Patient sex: M
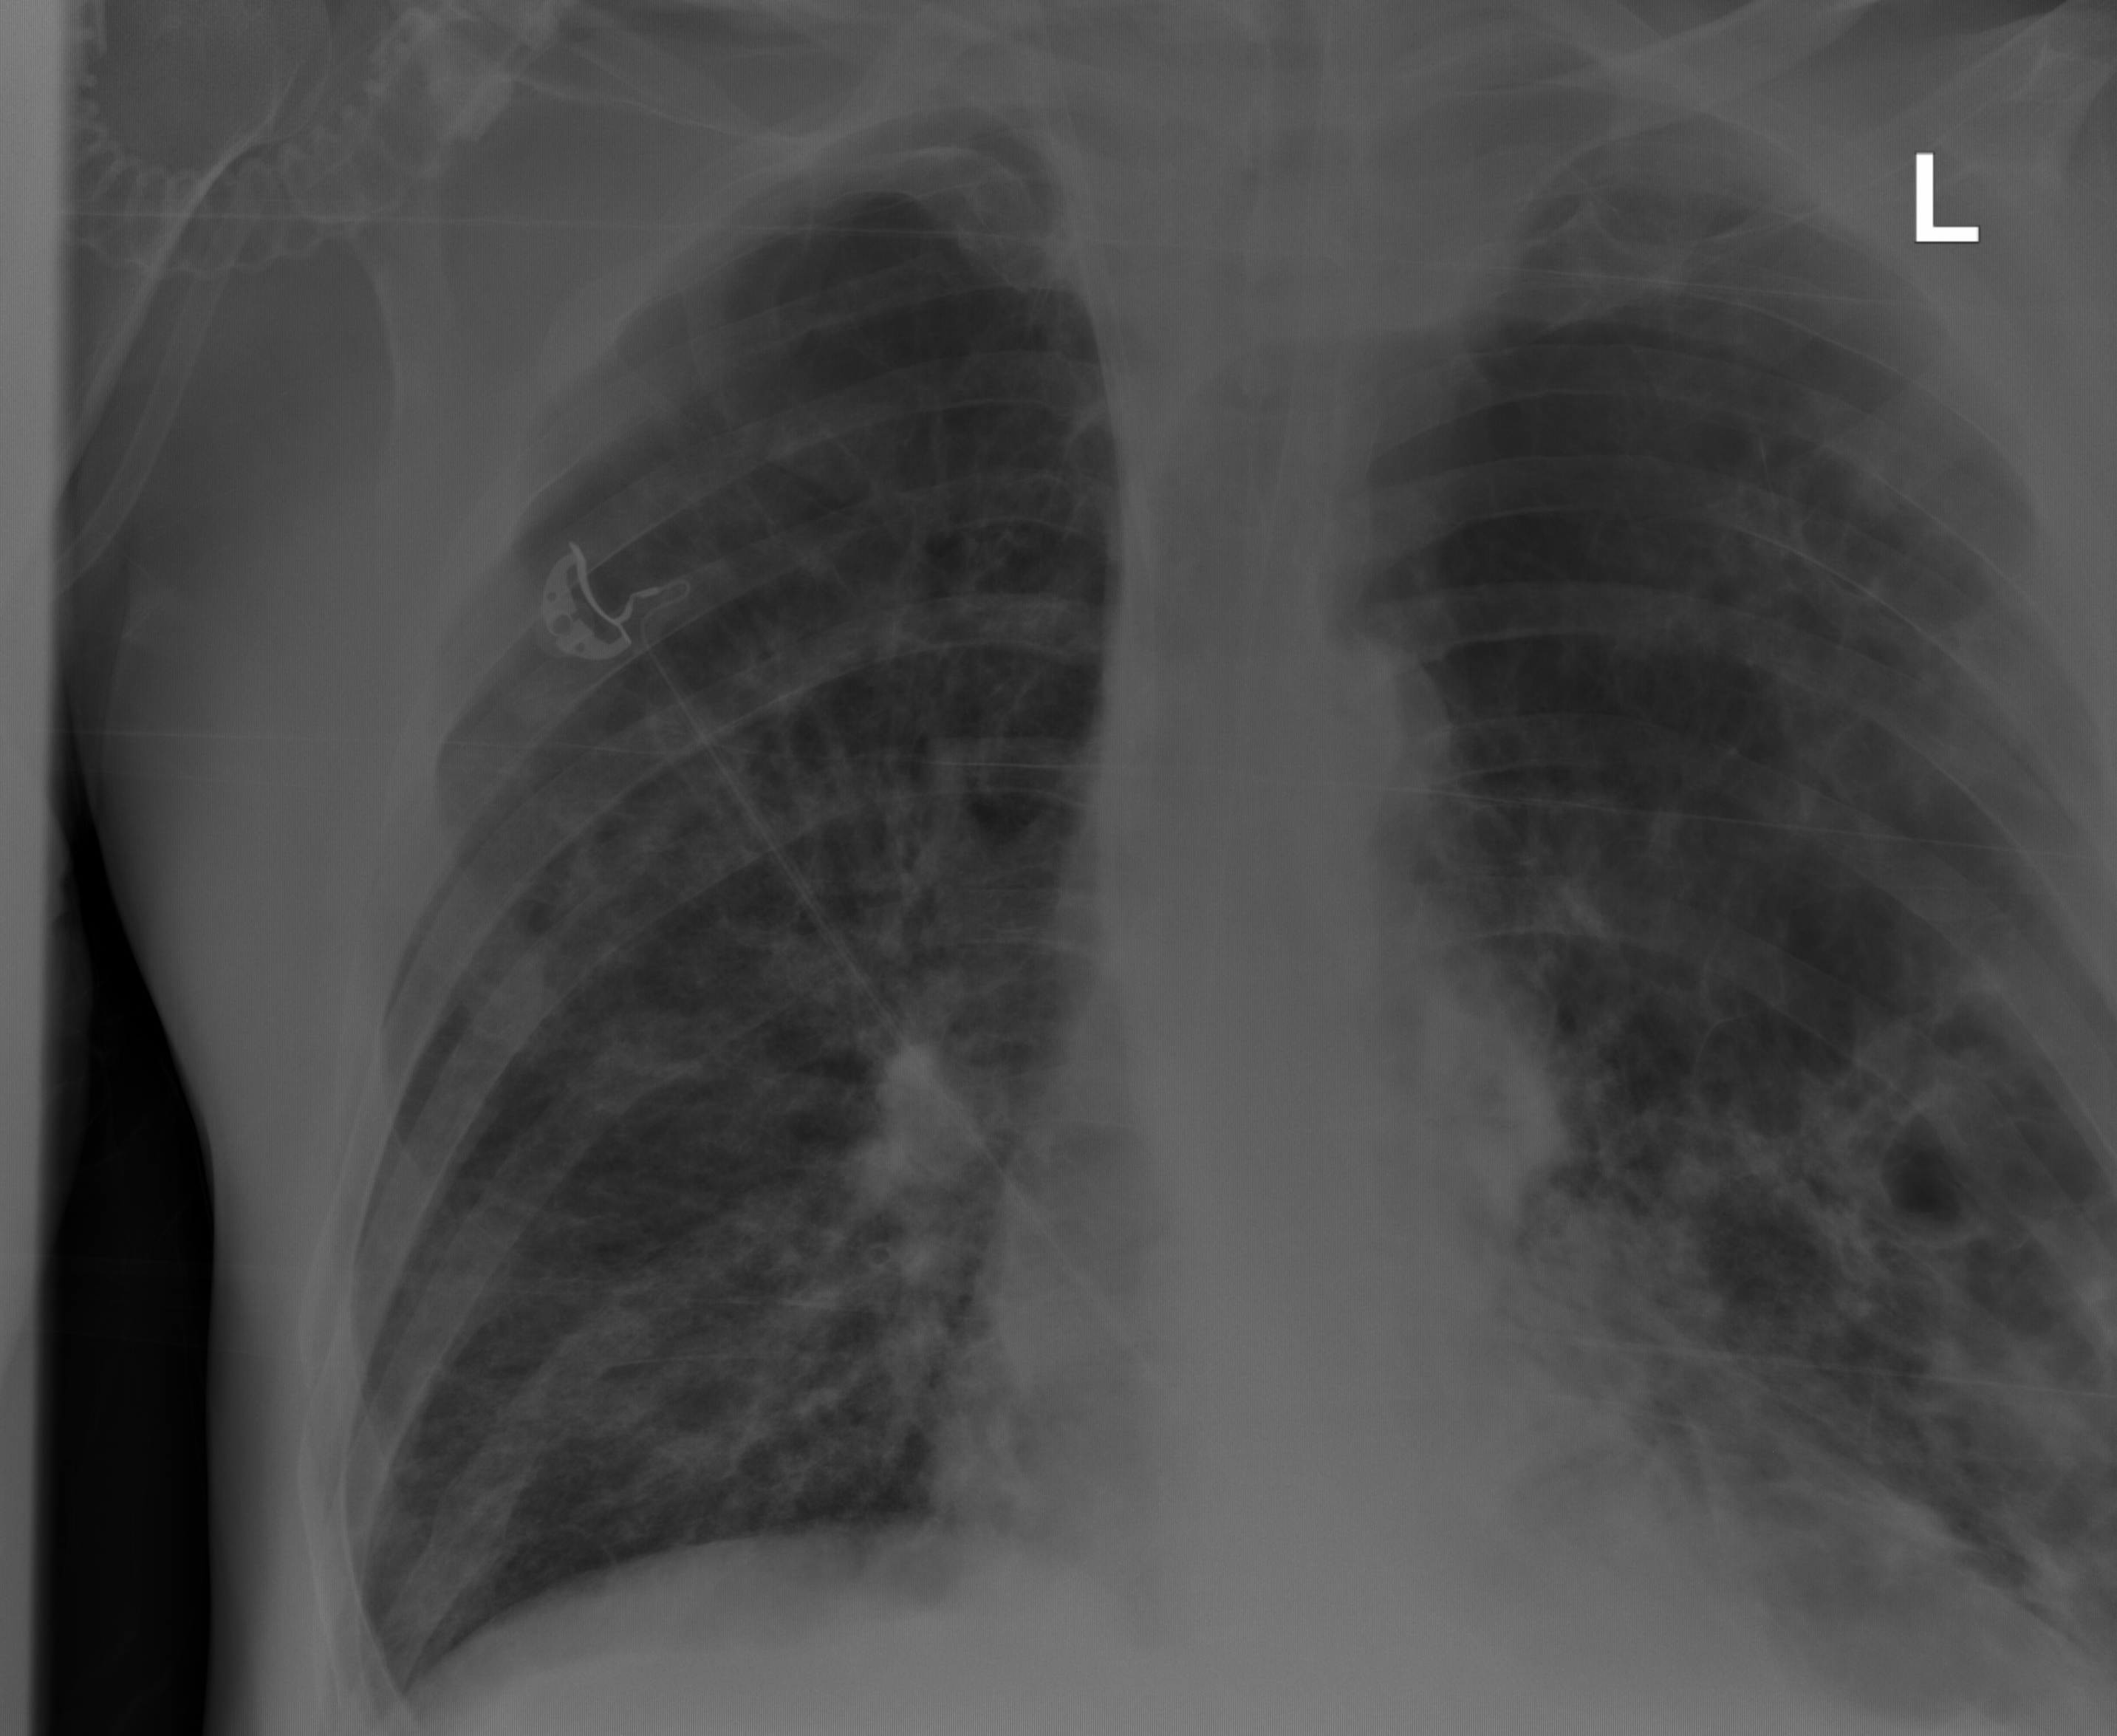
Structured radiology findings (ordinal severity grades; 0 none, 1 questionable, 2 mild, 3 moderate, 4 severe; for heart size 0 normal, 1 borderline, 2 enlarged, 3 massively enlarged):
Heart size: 0
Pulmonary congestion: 0
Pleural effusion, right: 0
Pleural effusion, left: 0
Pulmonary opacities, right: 0
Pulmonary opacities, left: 0
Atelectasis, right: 2
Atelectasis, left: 2